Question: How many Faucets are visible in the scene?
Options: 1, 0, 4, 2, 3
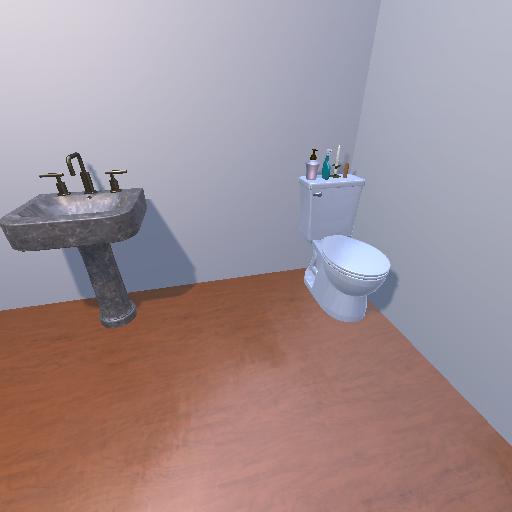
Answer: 1